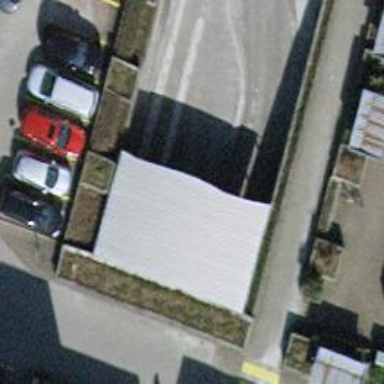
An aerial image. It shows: Asphalt parking lot.